Brain MRI, t1w sequence, axial 2D slice.
Patient: age 39, sex M, weight 95 kg, height 1.95 m
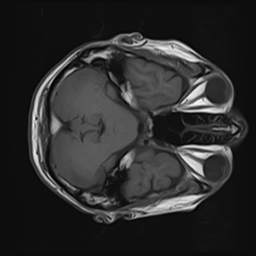